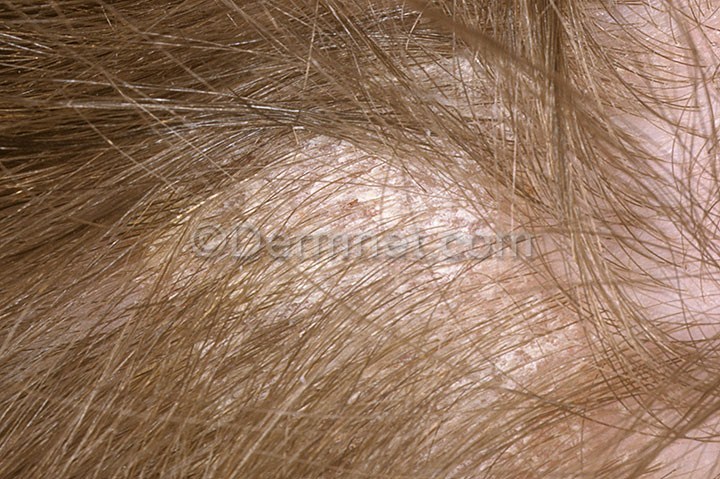
Disease: Psoriasis pictures Lichen Planus and related diseases